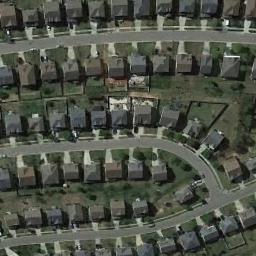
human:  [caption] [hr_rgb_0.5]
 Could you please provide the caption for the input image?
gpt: The dense residential is on the grass next to the road and trees .

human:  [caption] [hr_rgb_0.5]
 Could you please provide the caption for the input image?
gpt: There are many roads and neatly arranged houses and trees and large lawns in densely populated areas .

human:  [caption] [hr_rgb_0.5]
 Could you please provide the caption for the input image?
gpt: The road beside the residential area is very narrow .

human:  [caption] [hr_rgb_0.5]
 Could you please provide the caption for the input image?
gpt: A dense residential area has lots of houses with lawns while some roads go through the local area .

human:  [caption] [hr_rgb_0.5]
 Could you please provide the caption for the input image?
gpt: There are many buildings arranged neatly on dense residential area .